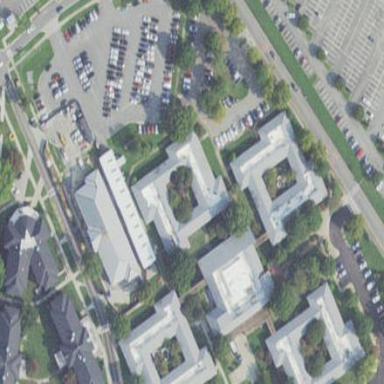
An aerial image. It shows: Hospital building.